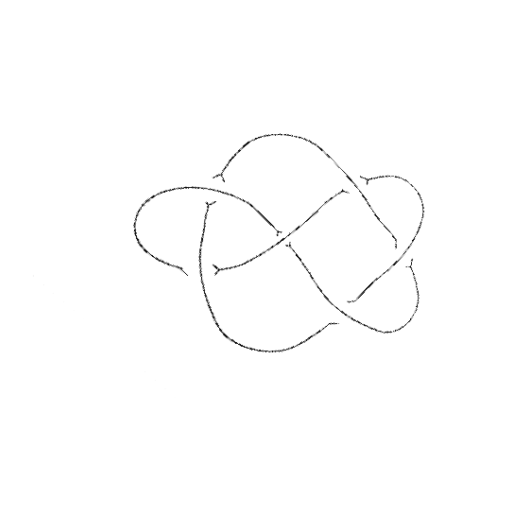
Crossing number: 6